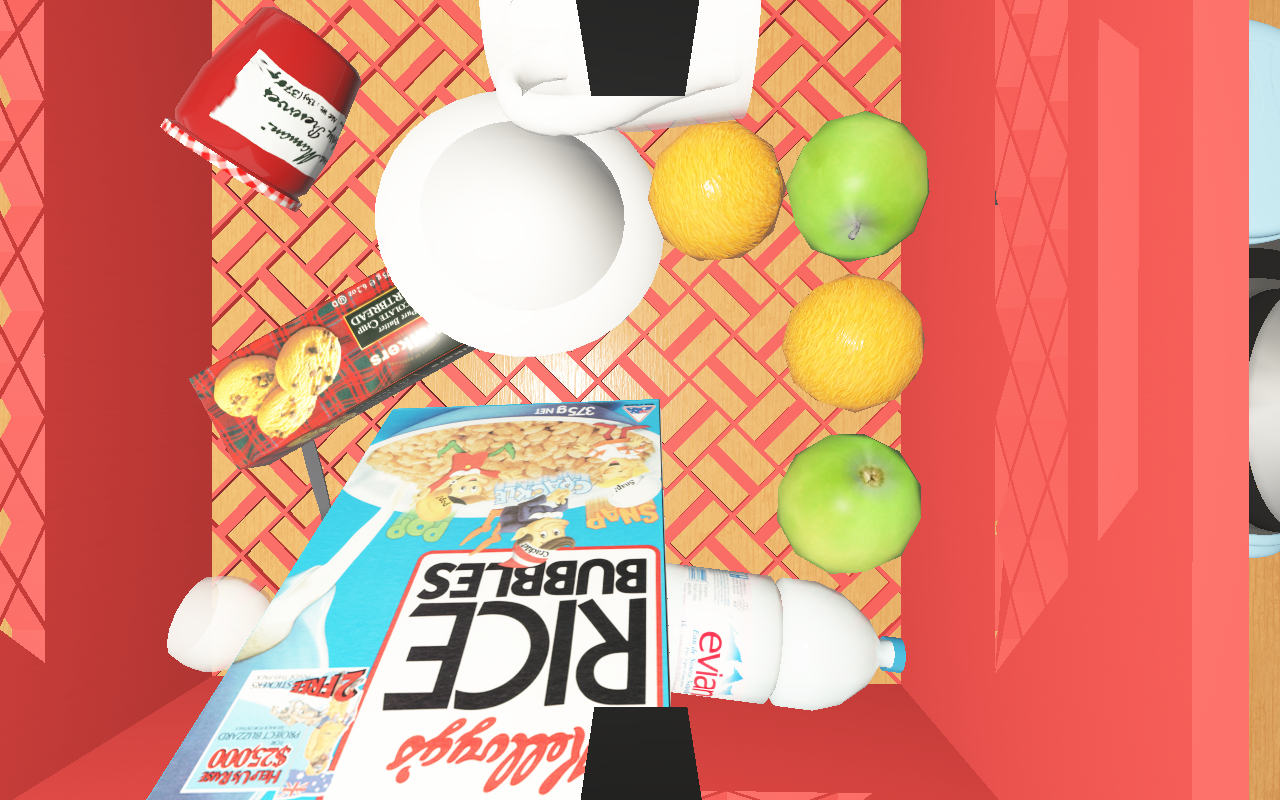
Objects in the scene:
apple
orange
orange
spoon
jam jar
cereal box